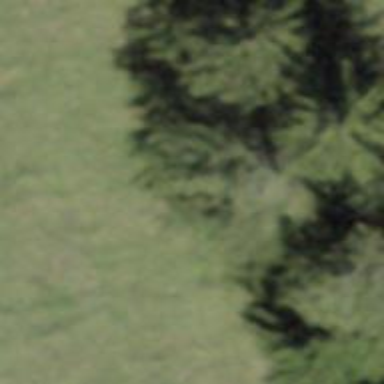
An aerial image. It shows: Row of trees in natural setting.